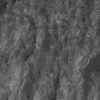
Atmospheric dust classification: not_dusty